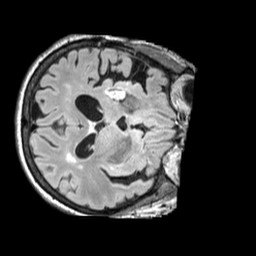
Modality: FLAIR
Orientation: axial
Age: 75
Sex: female
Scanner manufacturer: siemens
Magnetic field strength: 3 T
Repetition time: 5 s
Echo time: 0.387 s